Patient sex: F
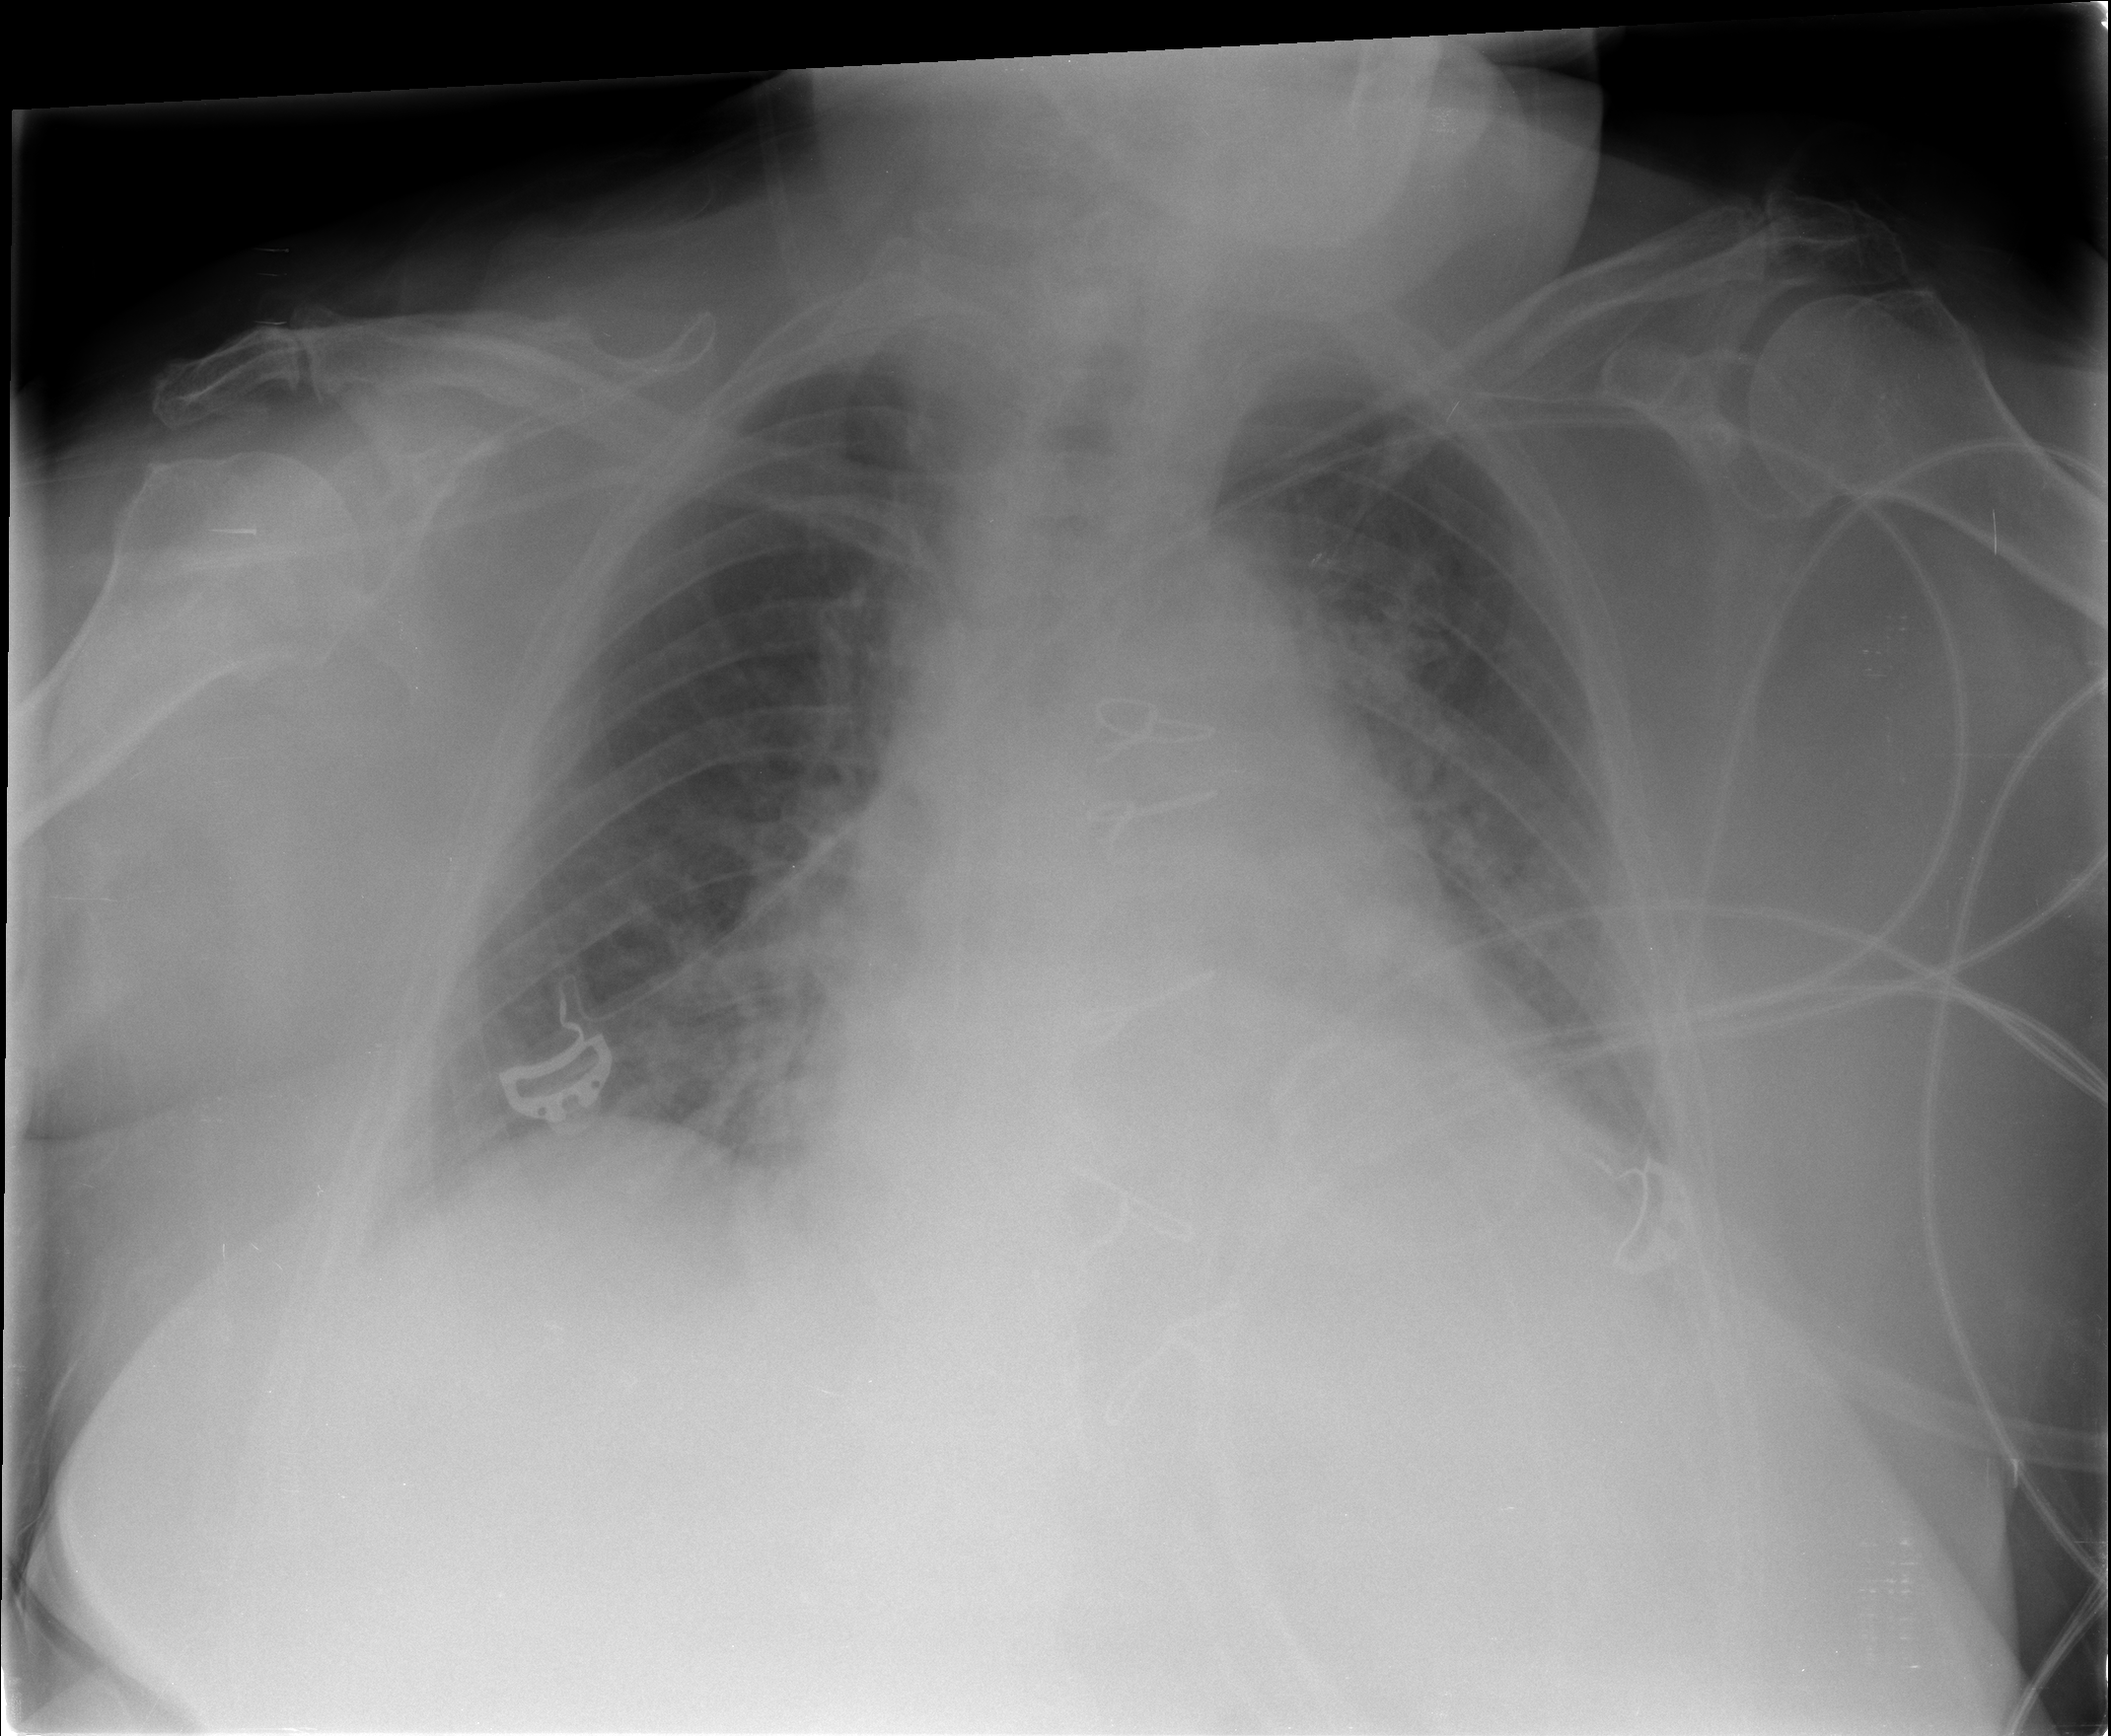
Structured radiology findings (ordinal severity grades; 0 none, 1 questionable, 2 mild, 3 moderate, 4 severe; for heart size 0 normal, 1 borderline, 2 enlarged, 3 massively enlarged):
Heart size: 2
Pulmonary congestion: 2
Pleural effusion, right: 1
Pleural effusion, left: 2
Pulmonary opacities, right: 1
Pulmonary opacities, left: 1
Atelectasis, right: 1
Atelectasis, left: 2